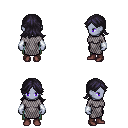
a pixel art fantasy rpg character, female body template, dark elf, purple skin, chain mail, teal pants, raven loose hair, white cloth bracers, maroon shoes, four views (front, back, left, right), 2x2 character sprite sheet, small pixel art, hard edges, no anti-aliasing